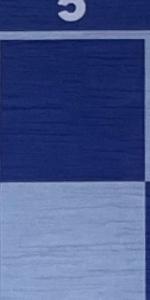
Label: Empty